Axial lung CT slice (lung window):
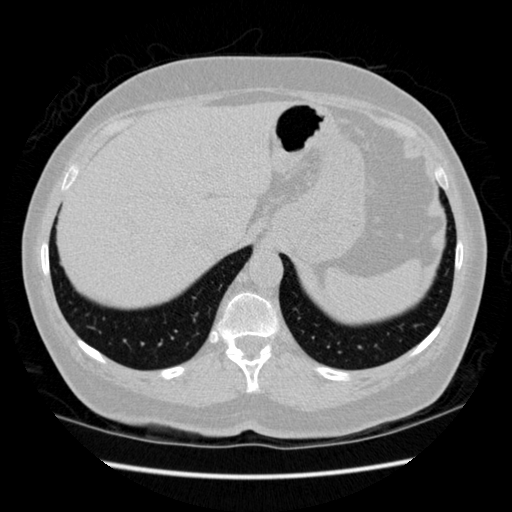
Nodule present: no